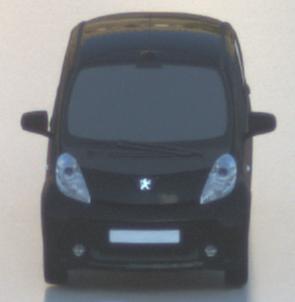
Make: Peugeot
Model: iOn
Detailed model: iOn
Model produced from: 2010/12
Model produced until: 2013/02
Doors: 5
Color: black
Road condition: wet road
Daytime: sunrise or sunset
Contrast: low contrast